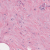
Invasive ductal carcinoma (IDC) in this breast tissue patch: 0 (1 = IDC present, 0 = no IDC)